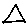
Label: triangle